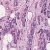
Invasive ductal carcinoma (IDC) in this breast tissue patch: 1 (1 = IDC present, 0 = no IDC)